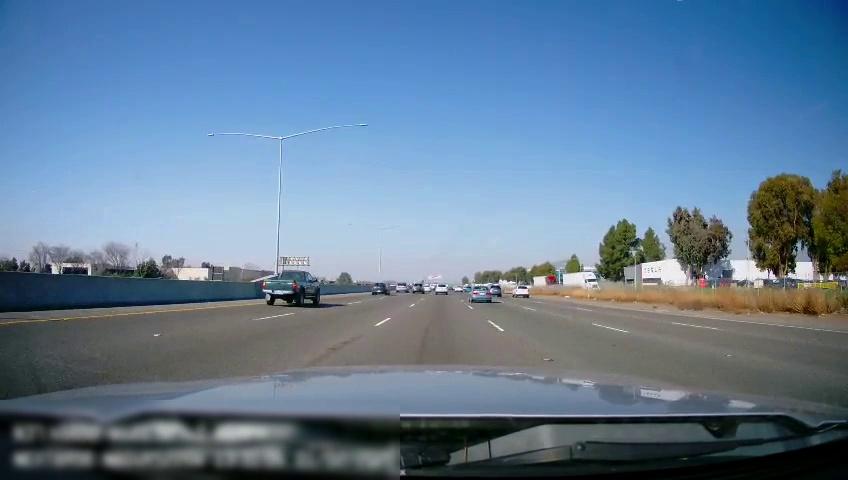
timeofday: Day
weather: Sunny
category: Drivable Space
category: Vehicles | Truck
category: Vehicles | Truck
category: Vehicles | SUV
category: Vehicles | SUV
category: Vehicles | SUV
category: Vehicles | SUV
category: Vehicles | Car
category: Vehicles | Truck
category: Vehicles | SUV
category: Vehicles | Car
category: Lanes | Current Lane
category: Lanes | Current Lane
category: Lanes | Alternate Lane
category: Lanes | Alternate Lane
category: Lanes | Alternate Lane
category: Lanes | Alternate Lane
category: Lanes | Alternate Lane